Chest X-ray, PA view. Patient: 27 years old, sex F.
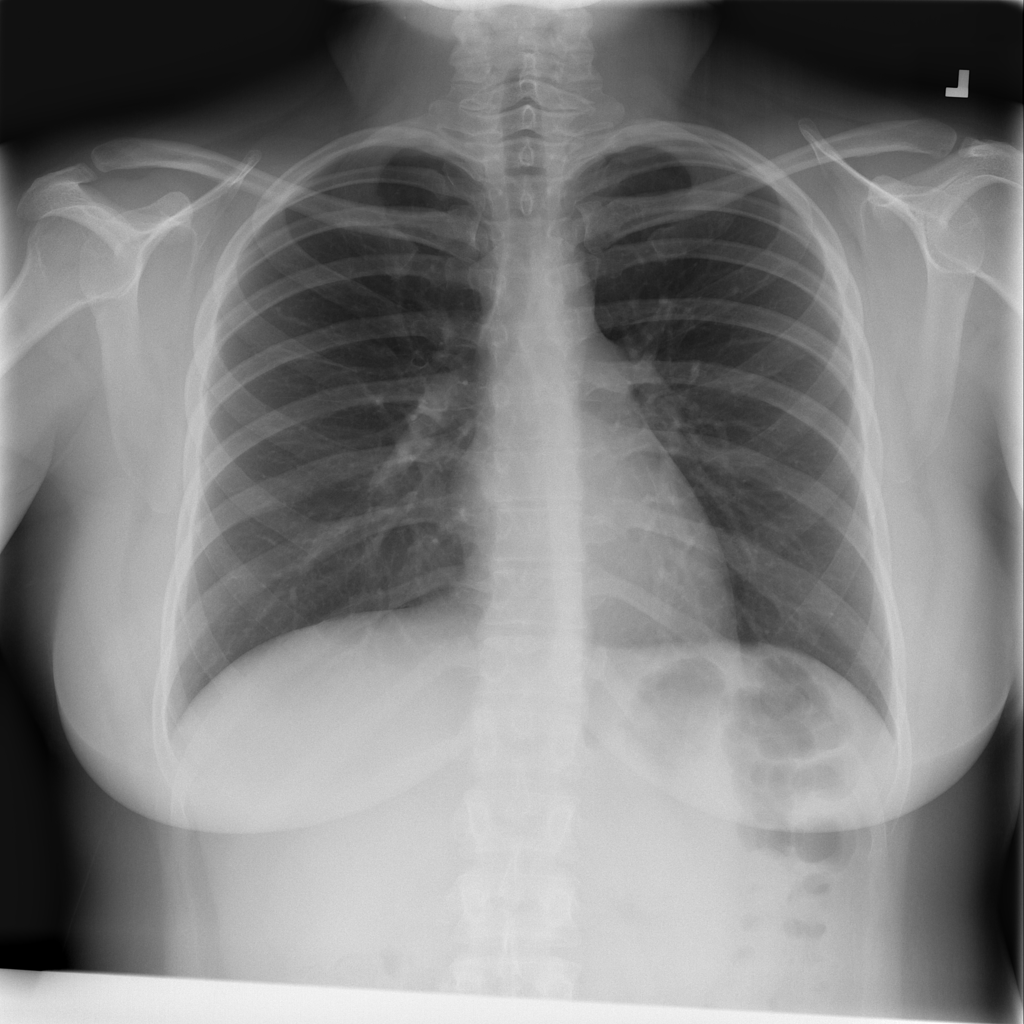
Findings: No Finding